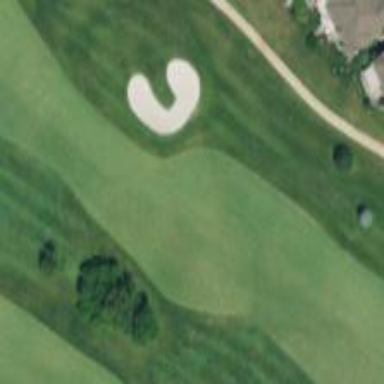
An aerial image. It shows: Golf fairway in the image.